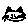
Label: cat